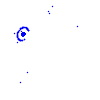
Particle: electron